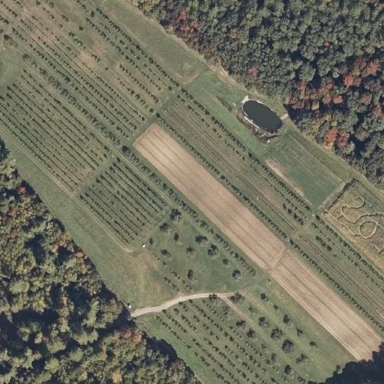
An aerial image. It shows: Orchard.